Question: I'm trying to create a tag shape with the css only so that it looks like:

I'm trying following but unable to use the border for the triangle area.
HTML:
'''
<a href="#">Test</a>
'''
'''
a{
float: left;
height: 35px;
position:relative;
border: 1px solid red;
border-right: none;
width: 100px;
}
a:before{
content: "";
position: absolute;
top: -1px;
right: -18px;
width: 0;
height: 0;
border-color: white white white red;
border-style: solid;
border-width: 19px 0 18px 18px;
}
'''
<URL>
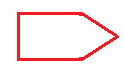
Answer: You could rotate a square instead, although i doubt the results will be great cross-browser
Modified code:
'''
a {
float: left;
height: 35px;
position: relative;
border: 1px solid red;
border-right: none;
width: 100px;
}
a:after {
content: "";
position: absolute;
top: 4px;
right: -13px;
width: 25px;
height: 25px;
border: 1px solid red;
border-left: none;
border-bottom: none;
-webkit-transform: rotate(45deg);
-moz-transform: rotate(45deg);
transform: rotate(45deg);
}
'''
'''
<a></a>
'''
(Latest IE, Firefox and Chrome seems OK with it)
---
## Update
If you need IE8 support, you could try to put a white triangle on top of the (original) red triangle:
'''
a {
float: left;
height: 36px;
position: relative;
border: 1px solid red;
border-right: none;
width: 100px;
}
a:before {
content: "";
position: absolute;
top: -1px;
right: -18px;
width: 0;
height: 0;
border-color: white white white red;
border-style: solid;
border-width: 19px 0 19px 19px;
}
a:after {
content: "";
position: absolute;
top: 0;
right: -17px;
width: 0;
height: 0;
border-color: transparent transparent transparent white;
border-style: solid;
border-width: 18px 0 18px 18px;
}
'''
'''
<a></a>
'''